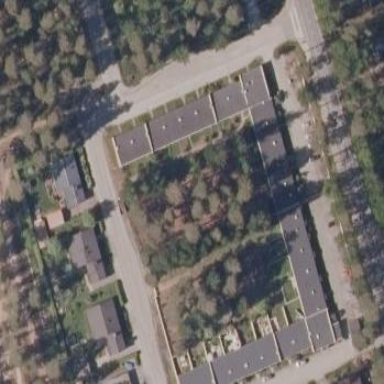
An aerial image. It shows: Terrace building.